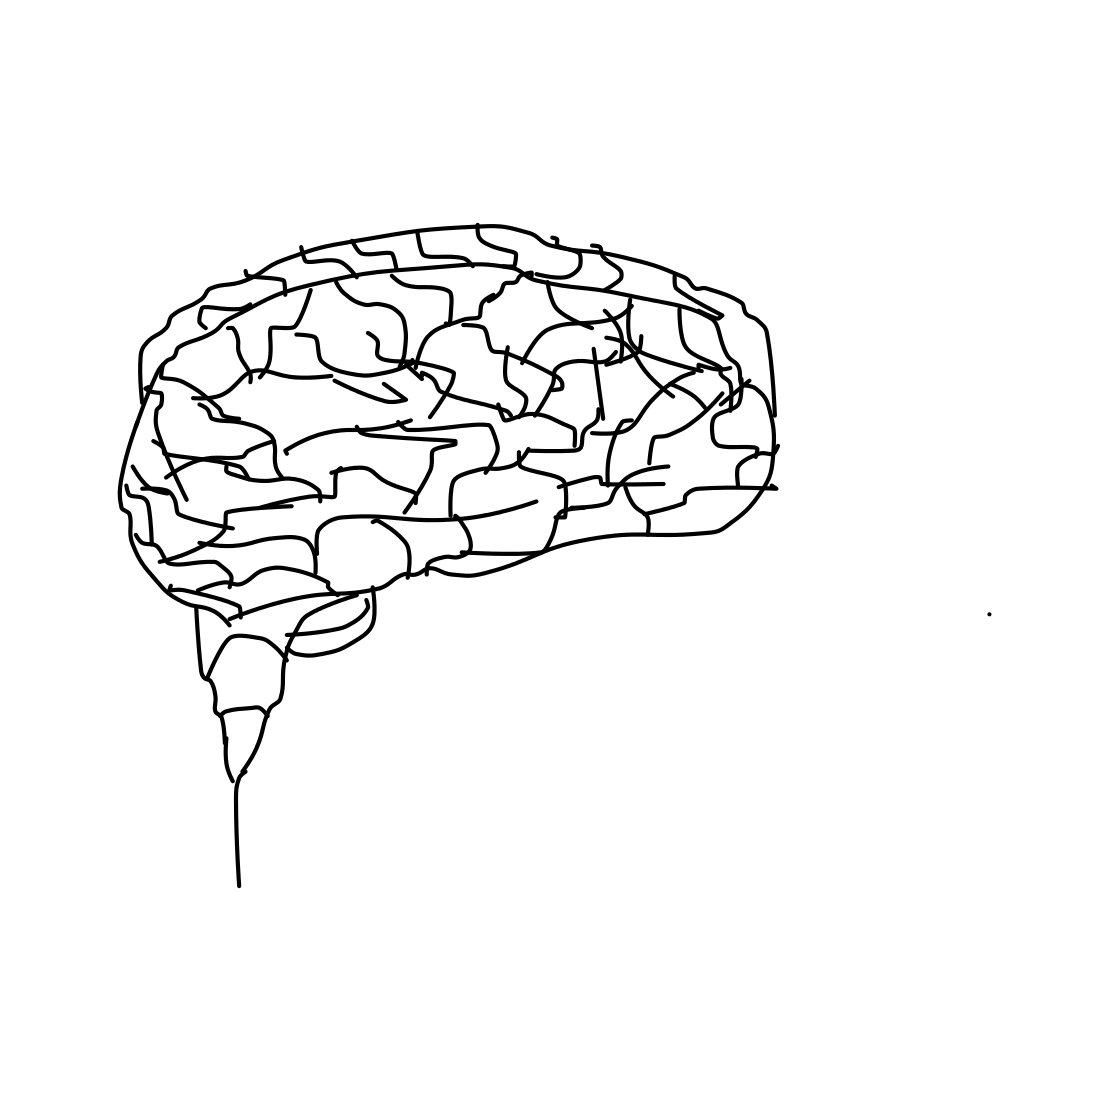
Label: brain